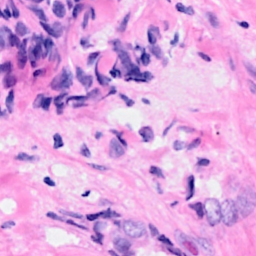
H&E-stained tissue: Breast